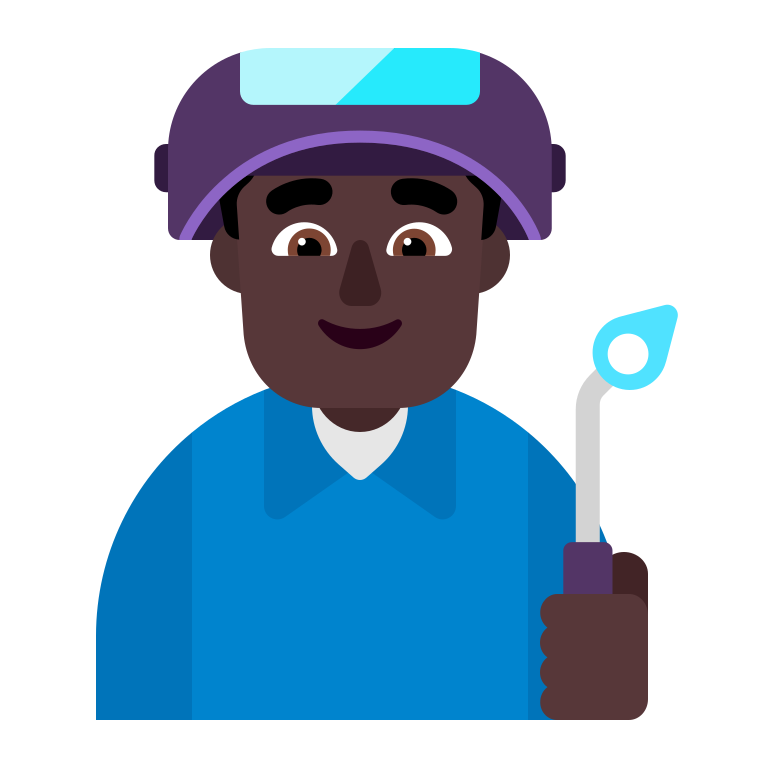
man factory worker flat dark